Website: ulta-beauty
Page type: address-validator
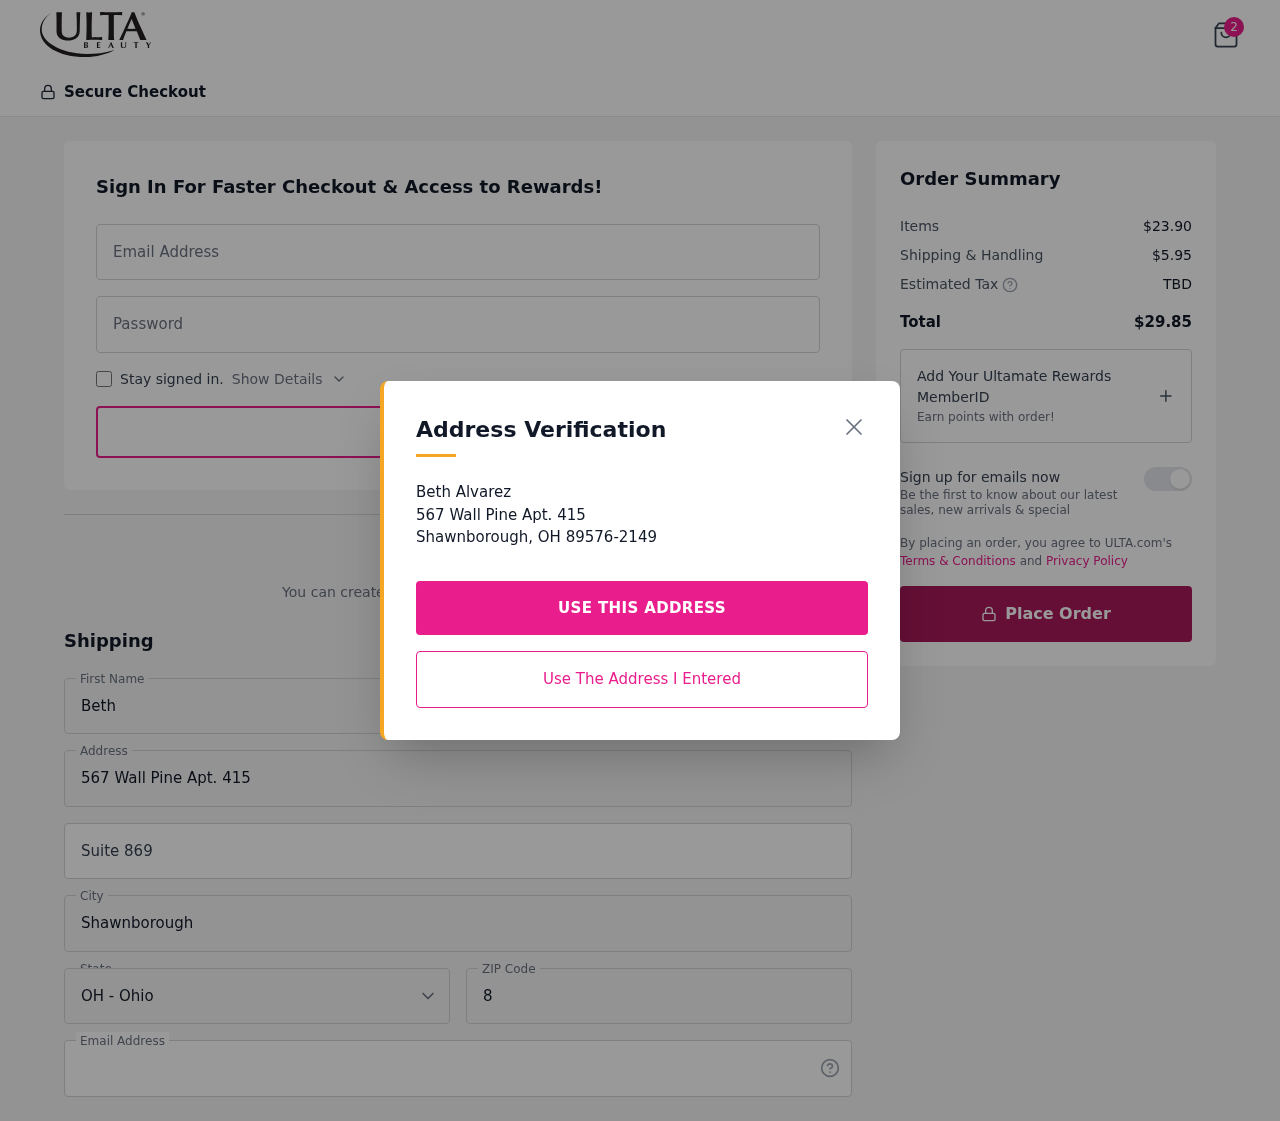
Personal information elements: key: PII_CITY
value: Shawnborough
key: PII_EMAIL
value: balvarez@hotmail.com
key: PII_FIRSTNAME
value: Beth
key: PII_LASTNAME
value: Alvarez
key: PII_POSTCODE
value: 89576
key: PII_STATE_ABBR
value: OH
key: PII_STREET
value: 567 Wall Pine Apt. 415
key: PII_STREET2
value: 567 Wall Pine Apt. 415
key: PII_STREET2
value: Suite 869
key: PII_FULLNAME2
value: Beth Alvarez
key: PII_CITY2
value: Shawnborough
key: PII_STATE_ABBR2
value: OH
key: PII_POSTCODE_FULL
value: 89576
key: PII_POSTCODE_EXT
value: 2149
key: PII_POSTCODE_NUMERIC
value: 89576
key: PII_POSTCODE_EXT_NUMERIC
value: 2149
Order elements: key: ORDER_NUM_ITEMS
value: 2
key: ORDER_SUBTOTAL
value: $23.90
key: ORDER_SHIPPING_COST
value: $5.95
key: ORDER_TOTAL
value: $29.85